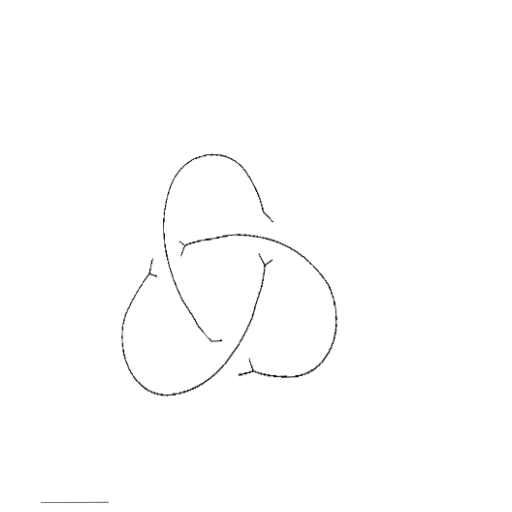
Crossing number: 3